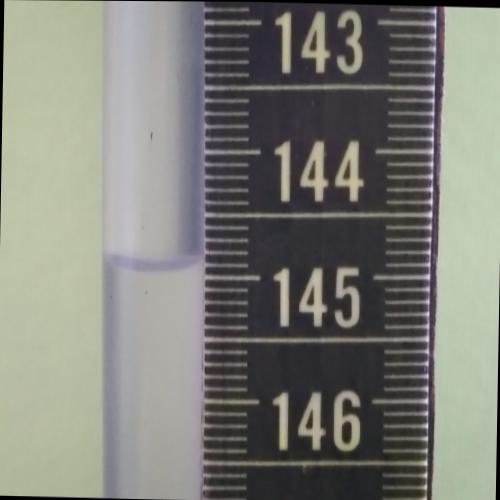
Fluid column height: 144.9 cm